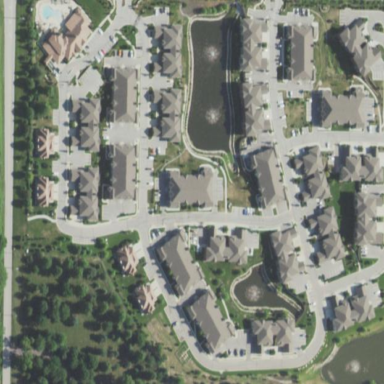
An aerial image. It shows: Residential area with apartments.